Question: I'm looking to create a google map using the javascript API. I can create the map, customise the look and add the default markers to the maps but...
I need to create markers which look like the following:

I know I can do it by creating multiple images for each item but as there could be hundreds of markers on the page at one time, I ideally don't want to create images for each individual marker.
Each marker will have a number that refers to an item in a list.
Is it possible to create them using HTML and CSS as this will allow me to create a additional colour markers at a later date much easier.
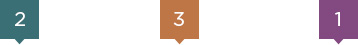
Answer: Instead of a Marker you may create a <URL>
It will give you the option to use HTML, via CSS it's not difficult to create an element that is styled like your example-images.
A possible implementation:
'''
function HtmlMarker(map,position,content,cssText){
this.setValues({
position:position,
container:null,
content:content,
map:map,
cssText:cssText
});
this.onAdd = function() {
var that = this,container = document.createElement('div'),
content = this.get('content'),
cssText = this.get('cssText')
||'border-color:#fff;background:#fff;color:#000;';
container.className='HtmlMarker';
container.style.cssText = cssText;
google.maps.event.addDomListener(container,'click',
function(){google.maps.event.trigger(that,'click');});
if(typeof content.nodeName!=='undefined'){
container.appendChild(content);
}
else{
container.innerHTML=content;
}
container.style.position='absolute';
this.set('container',container)
this.getPanes().floatPane.appendChild(container);
}
this.draw=function(){
var pos = this.getProjection()
.fromLatLngToDivPixel(this.get('position')),
container = this.get('container');
container.style.left = pos.x - (container.offsetWidth/2)+ 'px';
container.style.top = pos.y - (container.offsetHeight) + 'px';
}
this.onRemove = function() {
this.get('container').parentNode.removeChild(this.get('container'));
this.set('container',null)
}
}
'''
The overlay-div will have the className 'HtmlMarker' , use this class to apply the basic layout:
'''
.HtmlMarker {
font-size:18px;
margin-top:-6px;/*!*/
padding: 4px 10px;
position: relative;
display:inline-block;
cursor:pointer;
}
.HtmlMarker:after {
position: absolute;
display: inline-block;
border-bottom: 6px solid transparent;/*!*/
border-top: 6px solid;/*!*/
border-top-color:inherit;
border-right: 6px solid transparent;/*!*/
border-left: 6px solid transparent;/*!*/
left: 50%;
margin-left:-6px;/*!*/
top:100%;
content:'';
}
'''
The 6px/-6px in the properties marked with the '/*!*/' define the size of the tip, when you modify the size you must modify all these values.
The first 3 arguments of 'HtmlMarker()' ('map,position,content') should be self-explaining.
The 4th argument cssText expects a 'cssText' that gives you the option to apply custom CSS.
To define a background-color you must set 'background' 'border-color' to the same value:, e.g.:
'''
border-color:white;background:white;
'''
more properties may be added when you want to, but basically you may use the stylesheet to apply more styles(except the color, this value of course should be compatible with the background)
A click-event is already implemented, more features are possible too, e.g. a <URL>.
Demo: <URL>